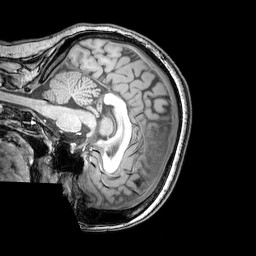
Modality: T1w
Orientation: sagittal
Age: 24
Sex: female
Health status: healthy
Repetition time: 0.081 s
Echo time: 0.037 s